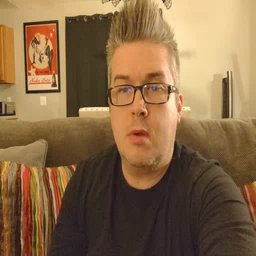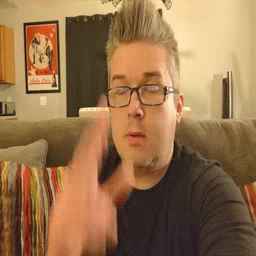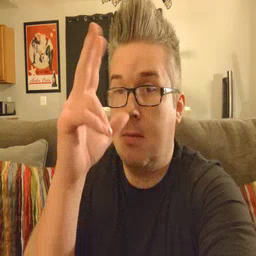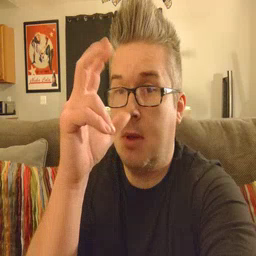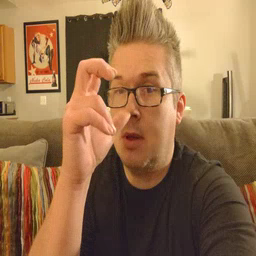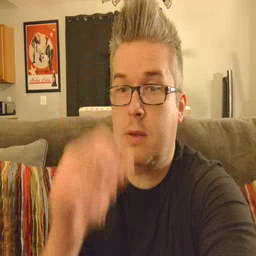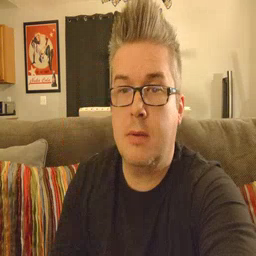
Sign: bug